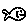
Label: fish